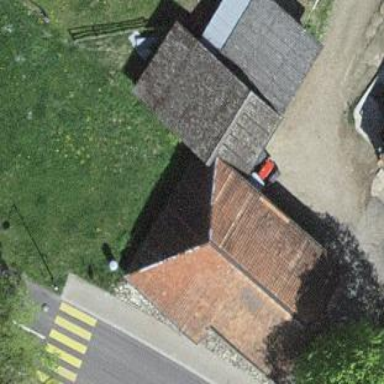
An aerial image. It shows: Garage building.